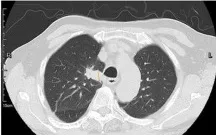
Computed tomography (CT) scan of the primary lung lesion before and after crizotinib treatment. In January 2021, the tumor size was 26 x 17 mm.
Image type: radiology (ct)